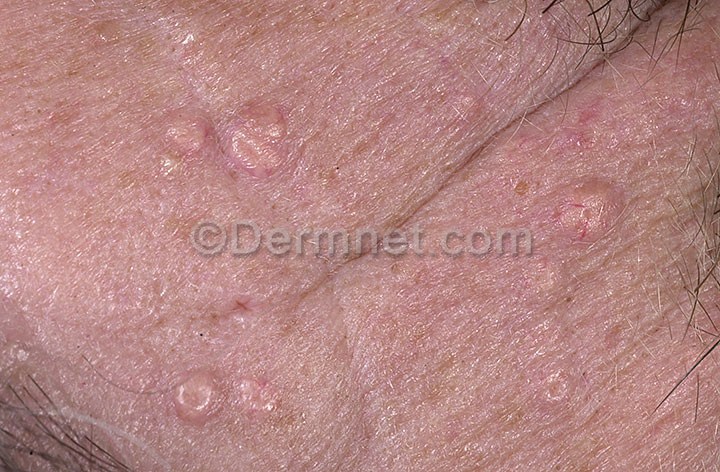
Disease: Seborrheic Keratoses and other Benign Tumors